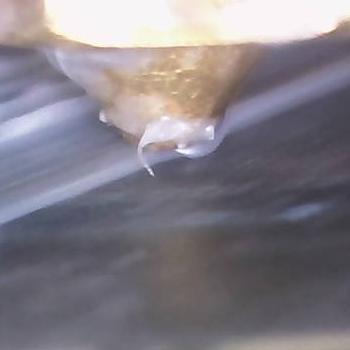
Flow rate: 168%